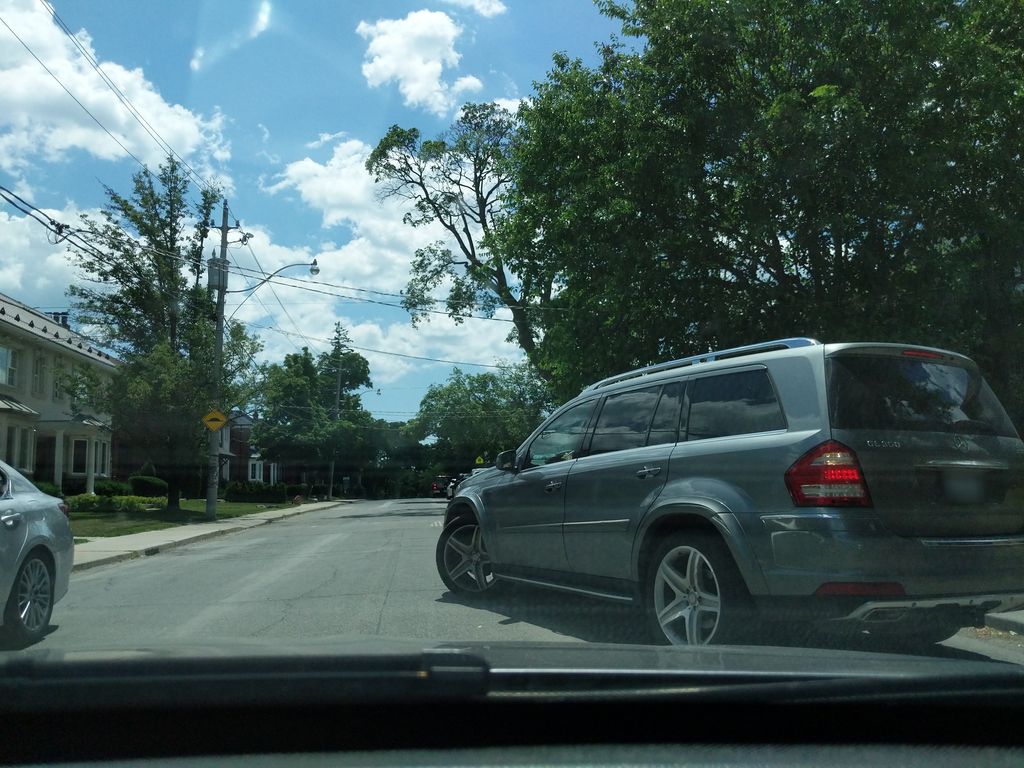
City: toronto